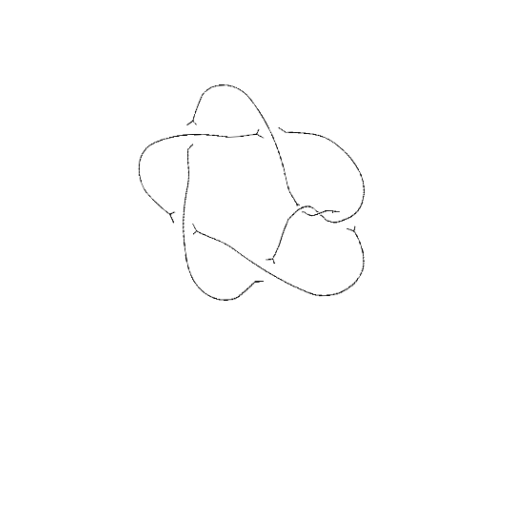
Crossing number: 7